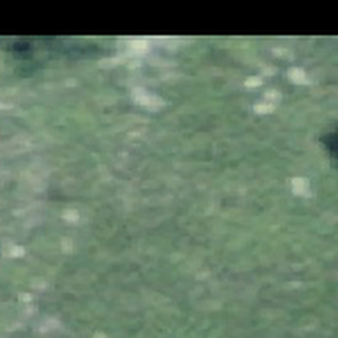
Label: other